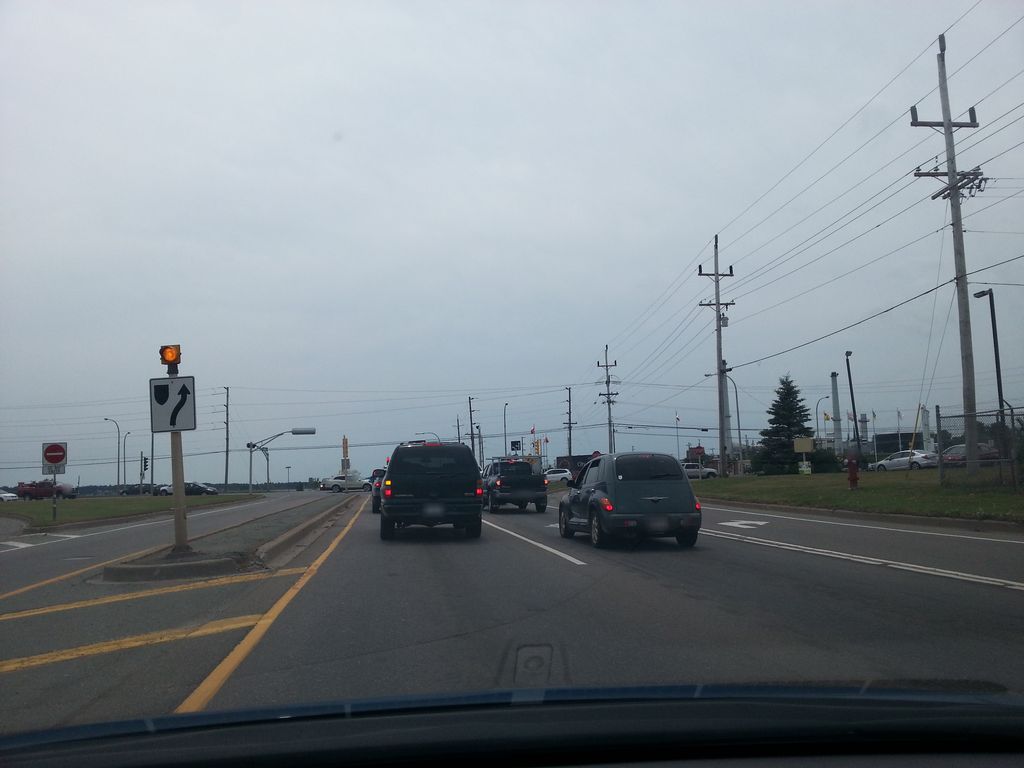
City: charlottetown